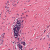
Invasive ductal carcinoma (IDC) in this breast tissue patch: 0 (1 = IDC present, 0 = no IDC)